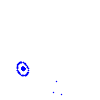
Particle: pion